Question:
I have two tables 'Product' and 'OrderItem', shown in the screen shot.
I want to create a stored procedure to update the 'TotalSale' column of 'Product' table with the amount of money collected from all the sales of that particular product.
To populate the 'TotalSale' column, I have to calculate the total amount row by row multiple time for same product from 'OrderItem' by multiplying 'UnitPrice' and 'Quantity' columns and then again have to add those multiple total amount per product to get the Total Sale per product. I am a beginner and having trouble figuring it out.
I added a column in 'OrderItem':
'''
ALTER TABLE OrderItem
ADD TotalSale DECIMAL NULL
UPDATE dbo.OrderItem
SET TotalSale = UnitPrice * Quantity
'''
Then I calculated the sum of those multiple total amount per product to get the total sale per product:
'''
SELECT
SUM(TotalSale) AS Gross
FROM
OrderItem
GROUP BY
ProductId
'''
Now, as a beginner, I am not able to figure out how to populate that column with that calculated total values. Any hints or help would be appreciated!
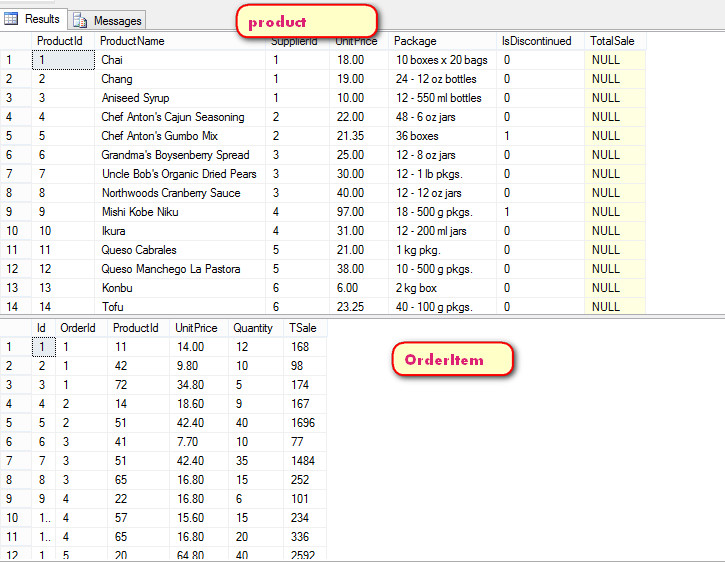
Answer: Your description of the problem is a little hard to understand at the beginning, I will try to help you, I believe that you can perfectly do:
'''
With MyCTE AS
( SELECT SUM(TSale) AS TotalSaleOI
FROM OrderItem GROUP BY ProductId
)
UPDATE P
SET TotalSale = C.TotalSaleOI
FROM Product AS P
INNER JOIN MyCTE AS C ON P.ProductId = C.ProductoId
'''